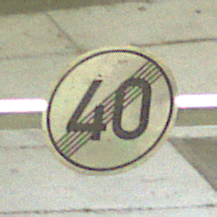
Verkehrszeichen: EndeGeschwindigkeit40
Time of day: NotSpecified
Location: Indoor (Special)
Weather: NotSpecified
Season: NotSpecified
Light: Artificial